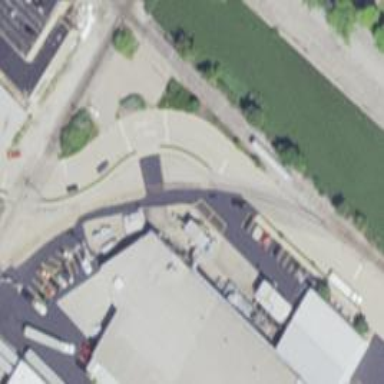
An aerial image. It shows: Railway spur service.